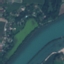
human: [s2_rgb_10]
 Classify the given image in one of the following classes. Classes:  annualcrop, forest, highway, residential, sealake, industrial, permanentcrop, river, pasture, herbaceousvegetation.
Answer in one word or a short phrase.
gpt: River